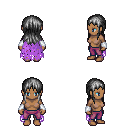
a pixel art fantasy rpg character, female body template, human, dark skin, maroon tattered cape, magenta pants, gray unkempt hairstyle, white cloth bracers, four views (front, back, left, right), 2x2 character sprite sheet, small pixel art, hard edges, no anti-aliasing